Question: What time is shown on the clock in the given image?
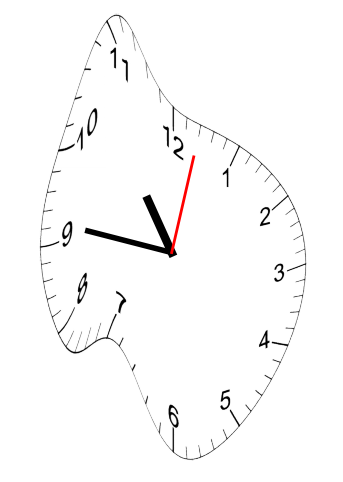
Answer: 10:46:02